Question: I am trying to create blur effect on the UIView as well as I want to add vibrancy Effect so that I can highlight my buttons and use them. I am trying to learn via apple docs and couple of tutorials but unable to get in the following steps I am doing are correct.
Steps 1. I am creating a blur view adding it as subview to present view so that it looks blur.
Step 2 . Then i am creating a vibrancy view for the blur effect and adding it to contentview of blurview.
But i am unable to get the blur effect, can anyone help me to understand
1. If the following steps are correct.
2. If not how should ideally the sequence be.
3. How to highlight those buttons and use them. ( I am attaching the snaphot of my storyboard too).
'''
- (void)viewDidLoad {
[super viewDidLoad];
// Do any additional setup after loading the view, typically from a nib.
UIBlurEffect *blurEffect= [UIBlurEffect effectWithStyle:UIBlurEffectStyleExtraLight];
UIVisualEffectView *blurView = [[UIVisualEffectView alloc] initWithEffect:blurEffect];
[blurView setUserInteractionEnabled:false];
[self.view addSubview:blurView];
UIVibrancyEffect *vibrancyEffect = [UIVibrancyEffect effectForBlurEffect:blurEffect];
UIVisualEffectView *vibrancyView = [[UIVisualEffectView alloc] initWithEffect:vibrancyEffect];
[vibrancyView setTranslatesAutoresizingMaskIntoConstraints:NO];
//[vibrancyView.contentView addSubview:s];
[blurView.contentView addSubview:vibrancyView];
}
'''

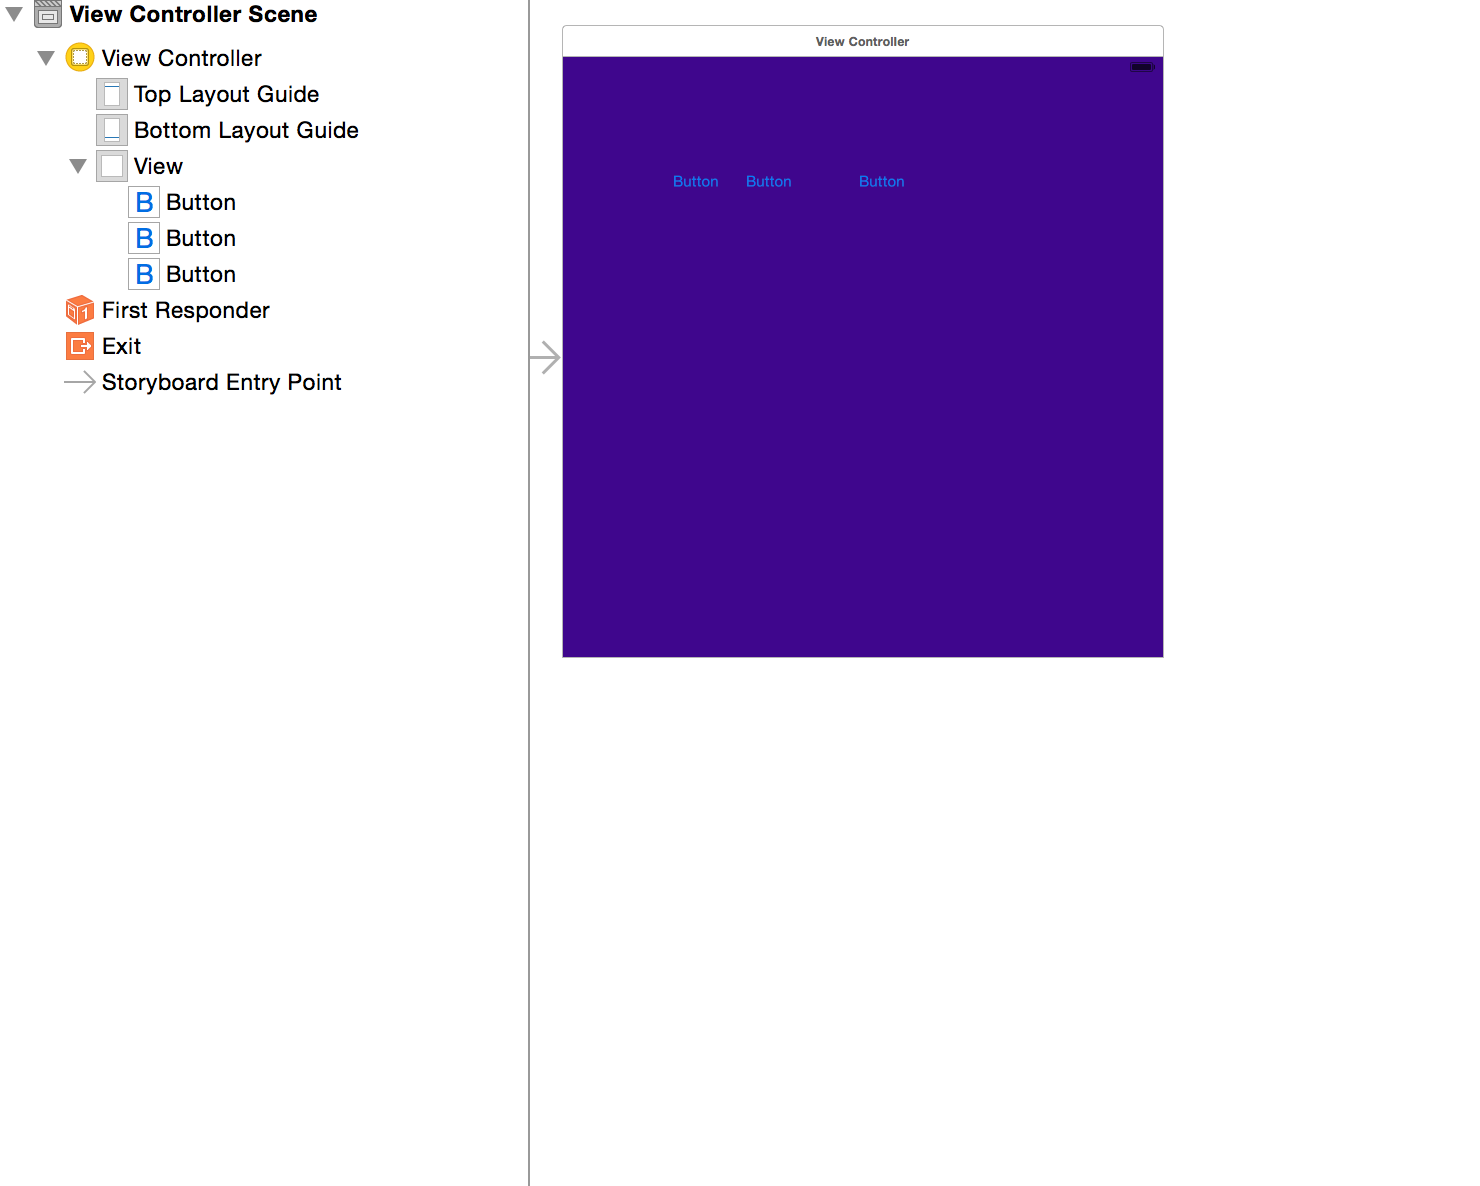
Answer: The chief problem with your code is that you have neglected to give your blur view any size. Therefore it has zero size. Thus you will not see it do anything; it is, in effect, invisible. The most it can blur would be a single pixel behind it, and you are unlikely to notice that.